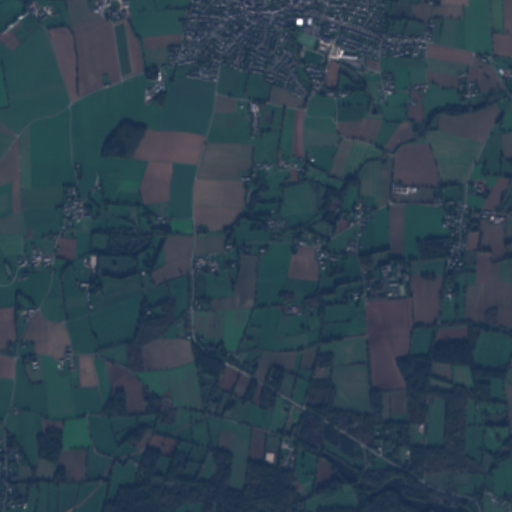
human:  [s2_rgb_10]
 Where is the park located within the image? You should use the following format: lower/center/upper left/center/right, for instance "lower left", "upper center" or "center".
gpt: The park is located in the upper center of the image.
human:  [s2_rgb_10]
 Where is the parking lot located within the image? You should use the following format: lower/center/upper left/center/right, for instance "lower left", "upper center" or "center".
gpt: The parking lot is located in the upper center of the image.
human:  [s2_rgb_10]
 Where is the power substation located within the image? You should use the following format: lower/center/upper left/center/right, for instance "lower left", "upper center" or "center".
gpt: The power substation is located in the center of the image.
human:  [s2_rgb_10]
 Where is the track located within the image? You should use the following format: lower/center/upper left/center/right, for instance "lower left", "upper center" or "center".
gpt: The track is located in the upper center of the image.
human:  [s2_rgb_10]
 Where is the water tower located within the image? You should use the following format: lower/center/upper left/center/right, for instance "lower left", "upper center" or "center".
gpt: The water tower is located in the upper center of the image.
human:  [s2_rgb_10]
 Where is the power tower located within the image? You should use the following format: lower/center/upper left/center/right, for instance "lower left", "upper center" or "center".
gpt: There is no power tower in the image.